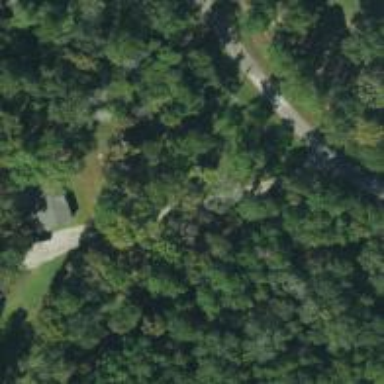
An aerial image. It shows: Driveway leading to service road.